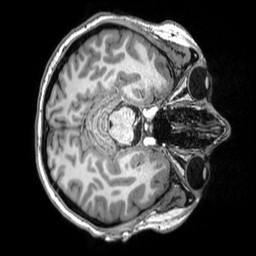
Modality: T1w
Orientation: axial
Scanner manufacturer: siemens
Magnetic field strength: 3 T
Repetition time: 2.5 s
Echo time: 0.00343 s